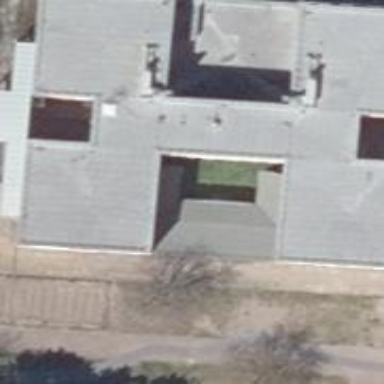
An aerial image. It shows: Kindergarten building.